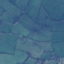
Land use / land cover class: Pasture